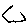
Label: hexagon